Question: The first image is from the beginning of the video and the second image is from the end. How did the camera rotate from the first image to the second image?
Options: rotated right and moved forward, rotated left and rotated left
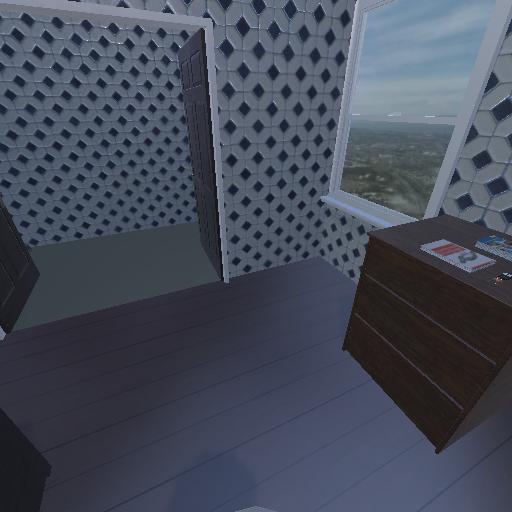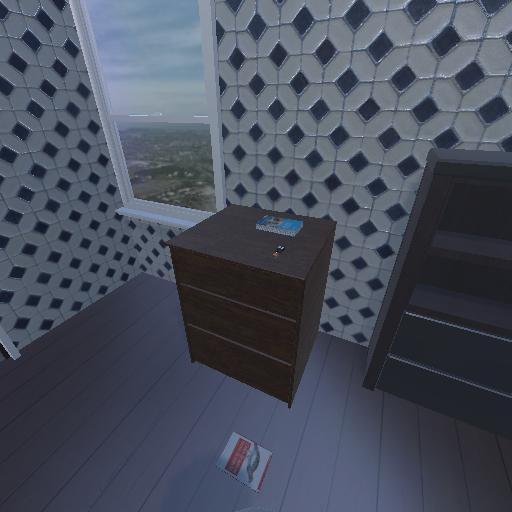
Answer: rotated right and moved forward